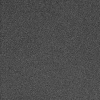
Atmospheric dust classification: dusty